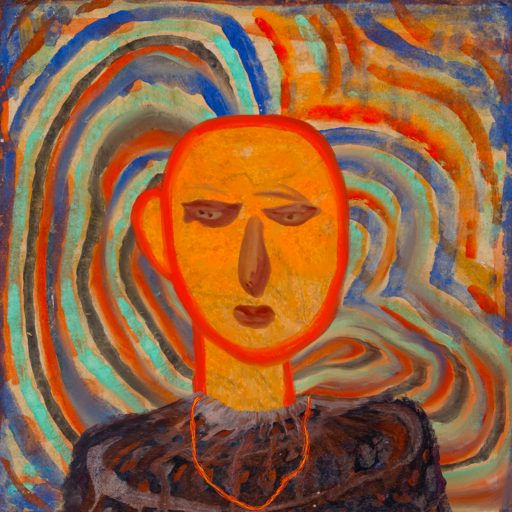
Background: Sisters, Head And Neck Front: Sisters, Face Front: Pious_Lady, Bust: Hypocrite, Hair Front: Blank, Head Accessory: Blank, Second Necklace: Gypsy_Mother_2, Necklace: Blank, Baby: Blank